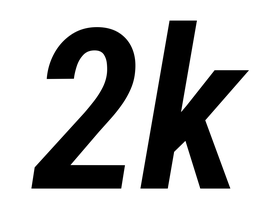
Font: Roboto-Italic_Condensed_SemiBold_Italic